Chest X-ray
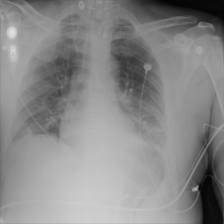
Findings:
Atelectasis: positive
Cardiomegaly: negative
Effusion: negative
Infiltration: negative
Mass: negative
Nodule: negative
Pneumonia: negative
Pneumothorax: negative
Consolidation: negative
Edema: negative
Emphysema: negative
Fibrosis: negative
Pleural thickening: negative
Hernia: negative